Field crop: maize
Growth stage: 2
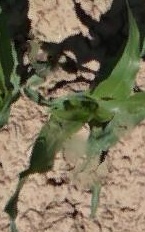
Species: maize